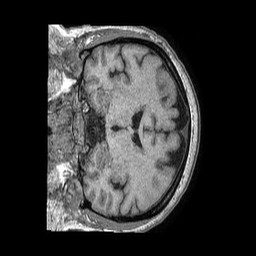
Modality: T1w
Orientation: coronal
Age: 58
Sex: female
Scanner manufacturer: philips
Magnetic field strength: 1.5 T
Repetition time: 0.00762 s
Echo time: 0.003474 s